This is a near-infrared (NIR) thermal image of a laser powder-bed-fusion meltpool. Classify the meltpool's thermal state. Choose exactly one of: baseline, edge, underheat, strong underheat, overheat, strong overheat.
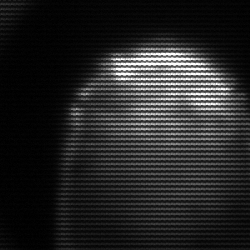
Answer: edge